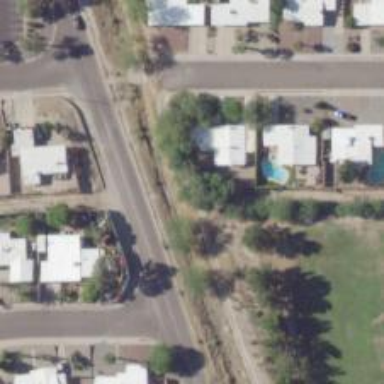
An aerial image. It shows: Alley classified as service road.